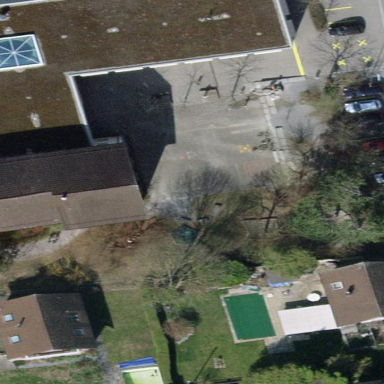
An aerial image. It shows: School building.